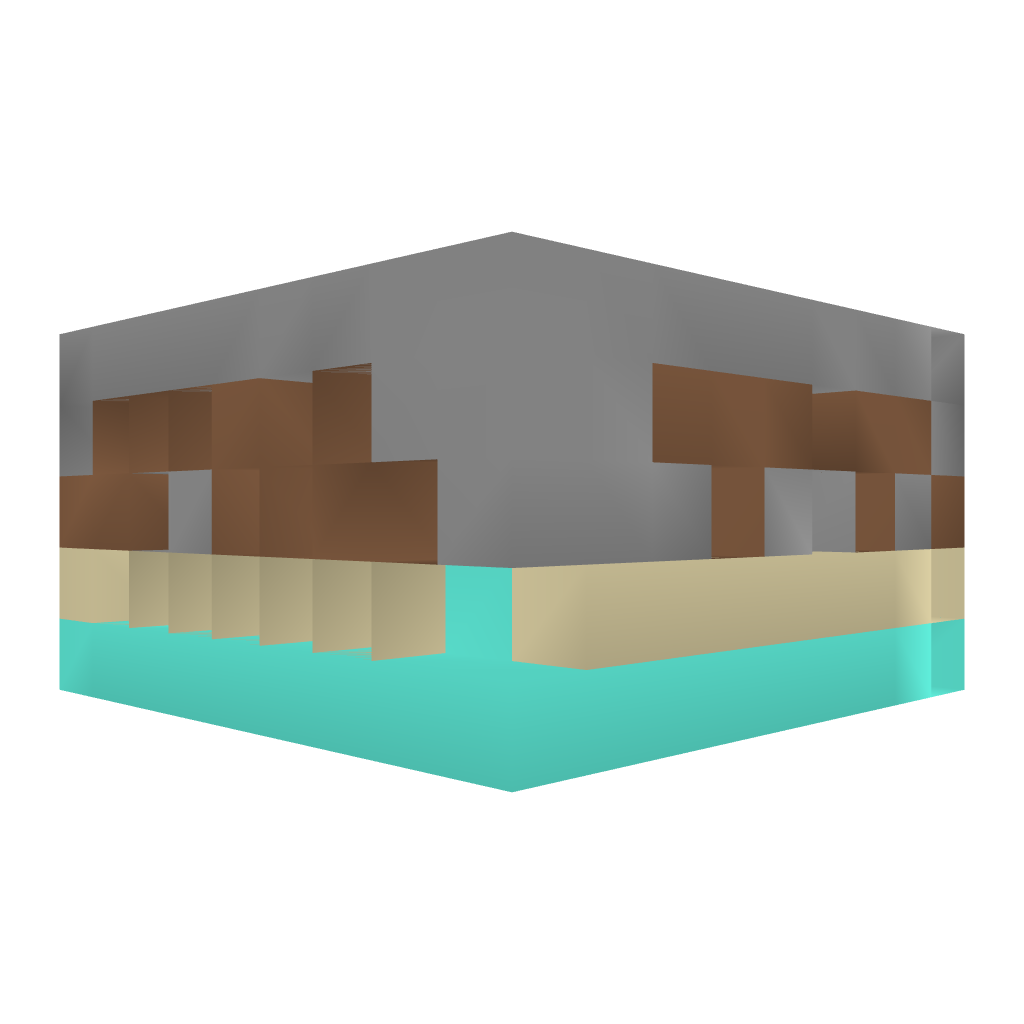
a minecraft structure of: Beacon